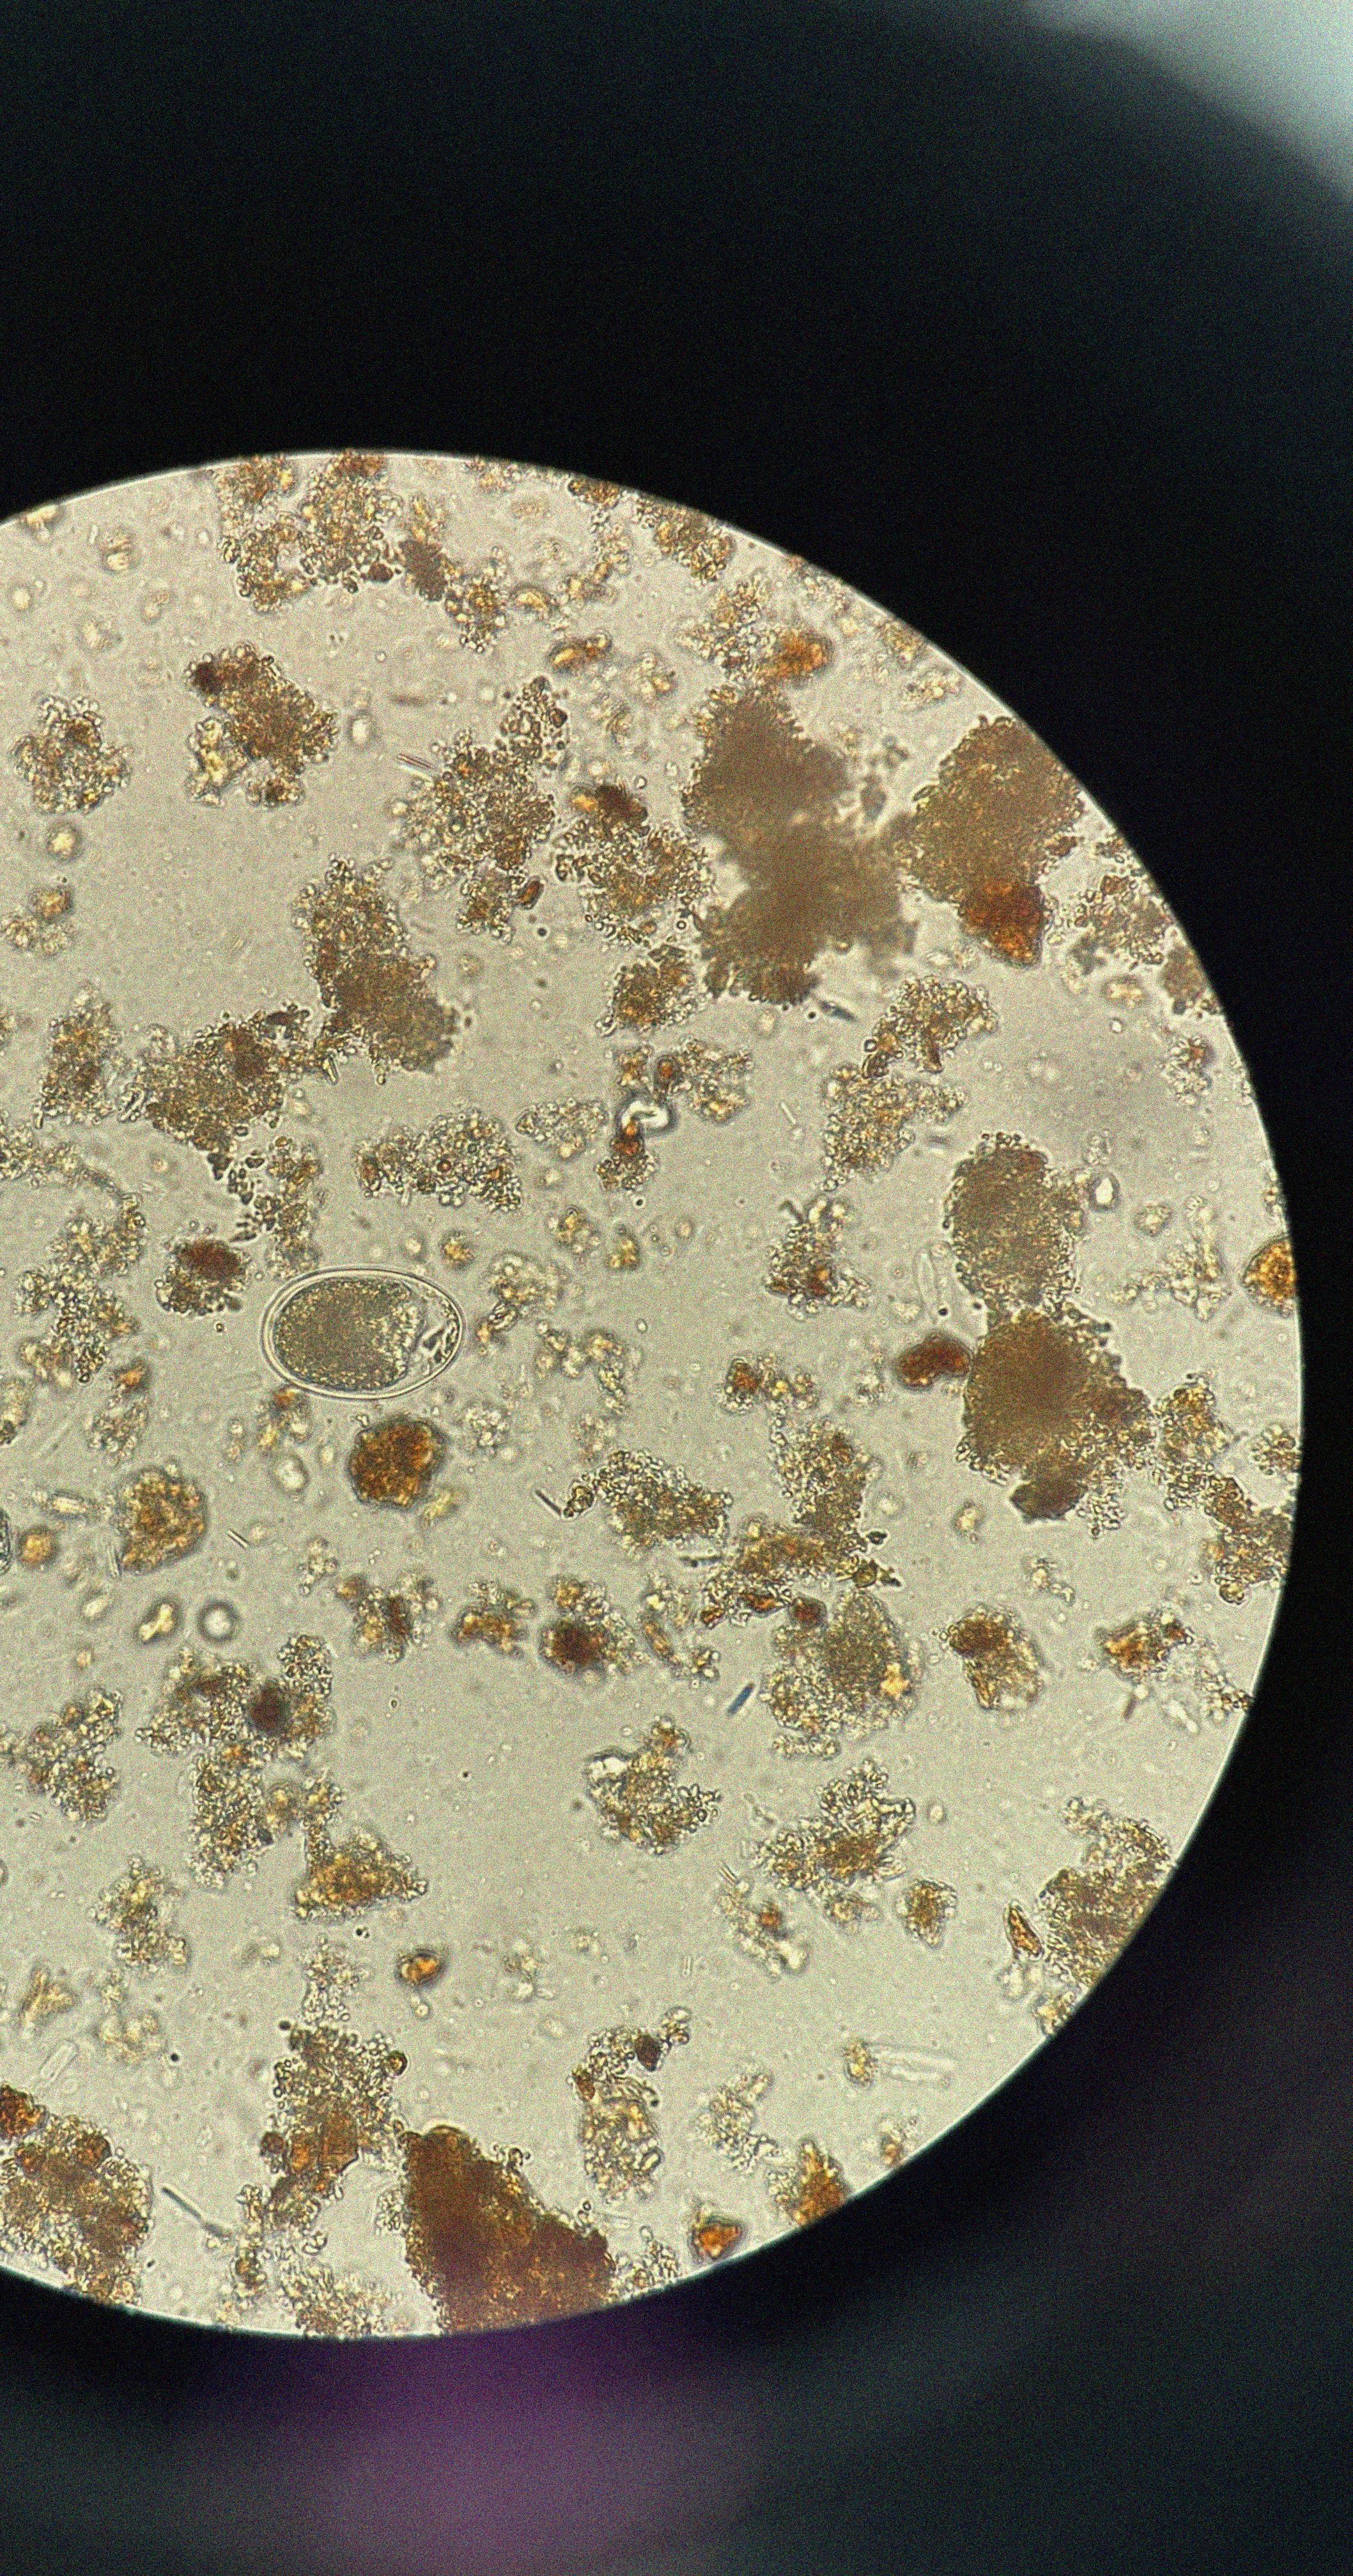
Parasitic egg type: Hookworm egg